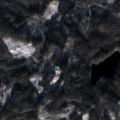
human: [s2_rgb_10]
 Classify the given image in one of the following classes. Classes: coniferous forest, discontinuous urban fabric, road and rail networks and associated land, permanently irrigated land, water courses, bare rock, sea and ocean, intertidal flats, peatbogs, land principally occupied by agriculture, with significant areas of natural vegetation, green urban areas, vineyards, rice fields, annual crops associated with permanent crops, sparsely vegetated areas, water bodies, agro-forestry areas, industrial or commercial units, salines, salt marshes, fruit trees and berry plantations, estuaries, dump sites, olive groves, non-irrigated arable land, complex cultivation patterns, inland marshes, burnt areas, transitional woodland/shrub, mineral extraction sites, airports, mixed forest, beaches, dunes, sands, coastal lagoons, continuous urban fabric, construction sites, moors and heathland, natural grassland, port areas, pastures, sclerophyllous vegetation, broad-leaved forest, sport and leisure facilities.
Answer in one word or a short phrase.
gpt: coniferous forest, mixed forest